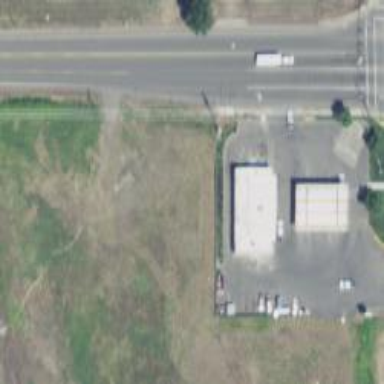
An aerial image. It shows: Convenience shop.